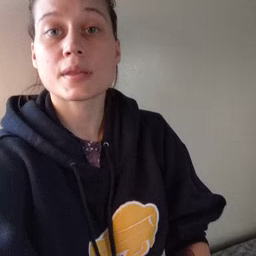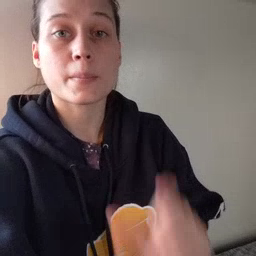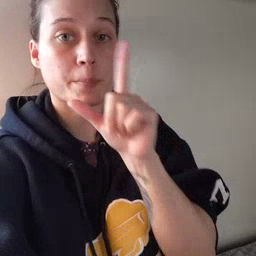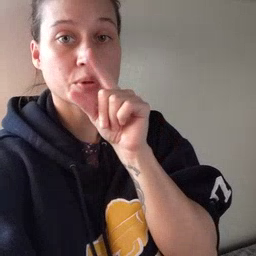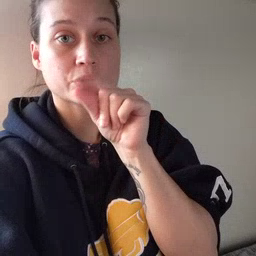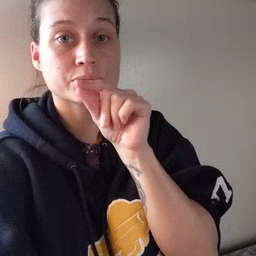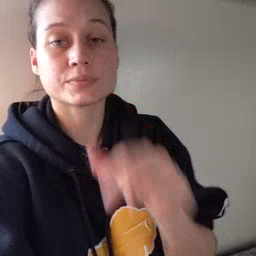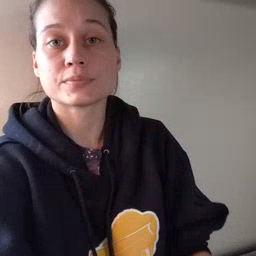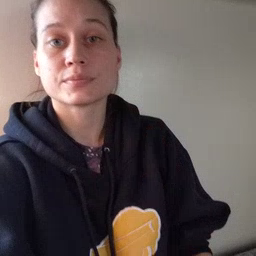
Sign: bird